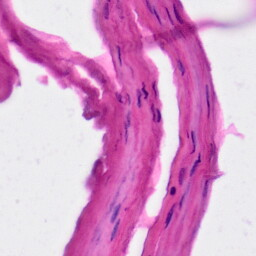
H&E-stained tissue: Skin